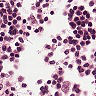
Metastatic tissue present: no